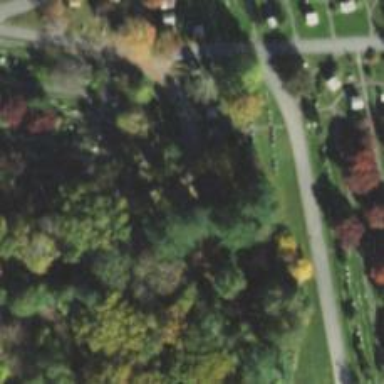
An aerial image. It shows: Road within cemetery.